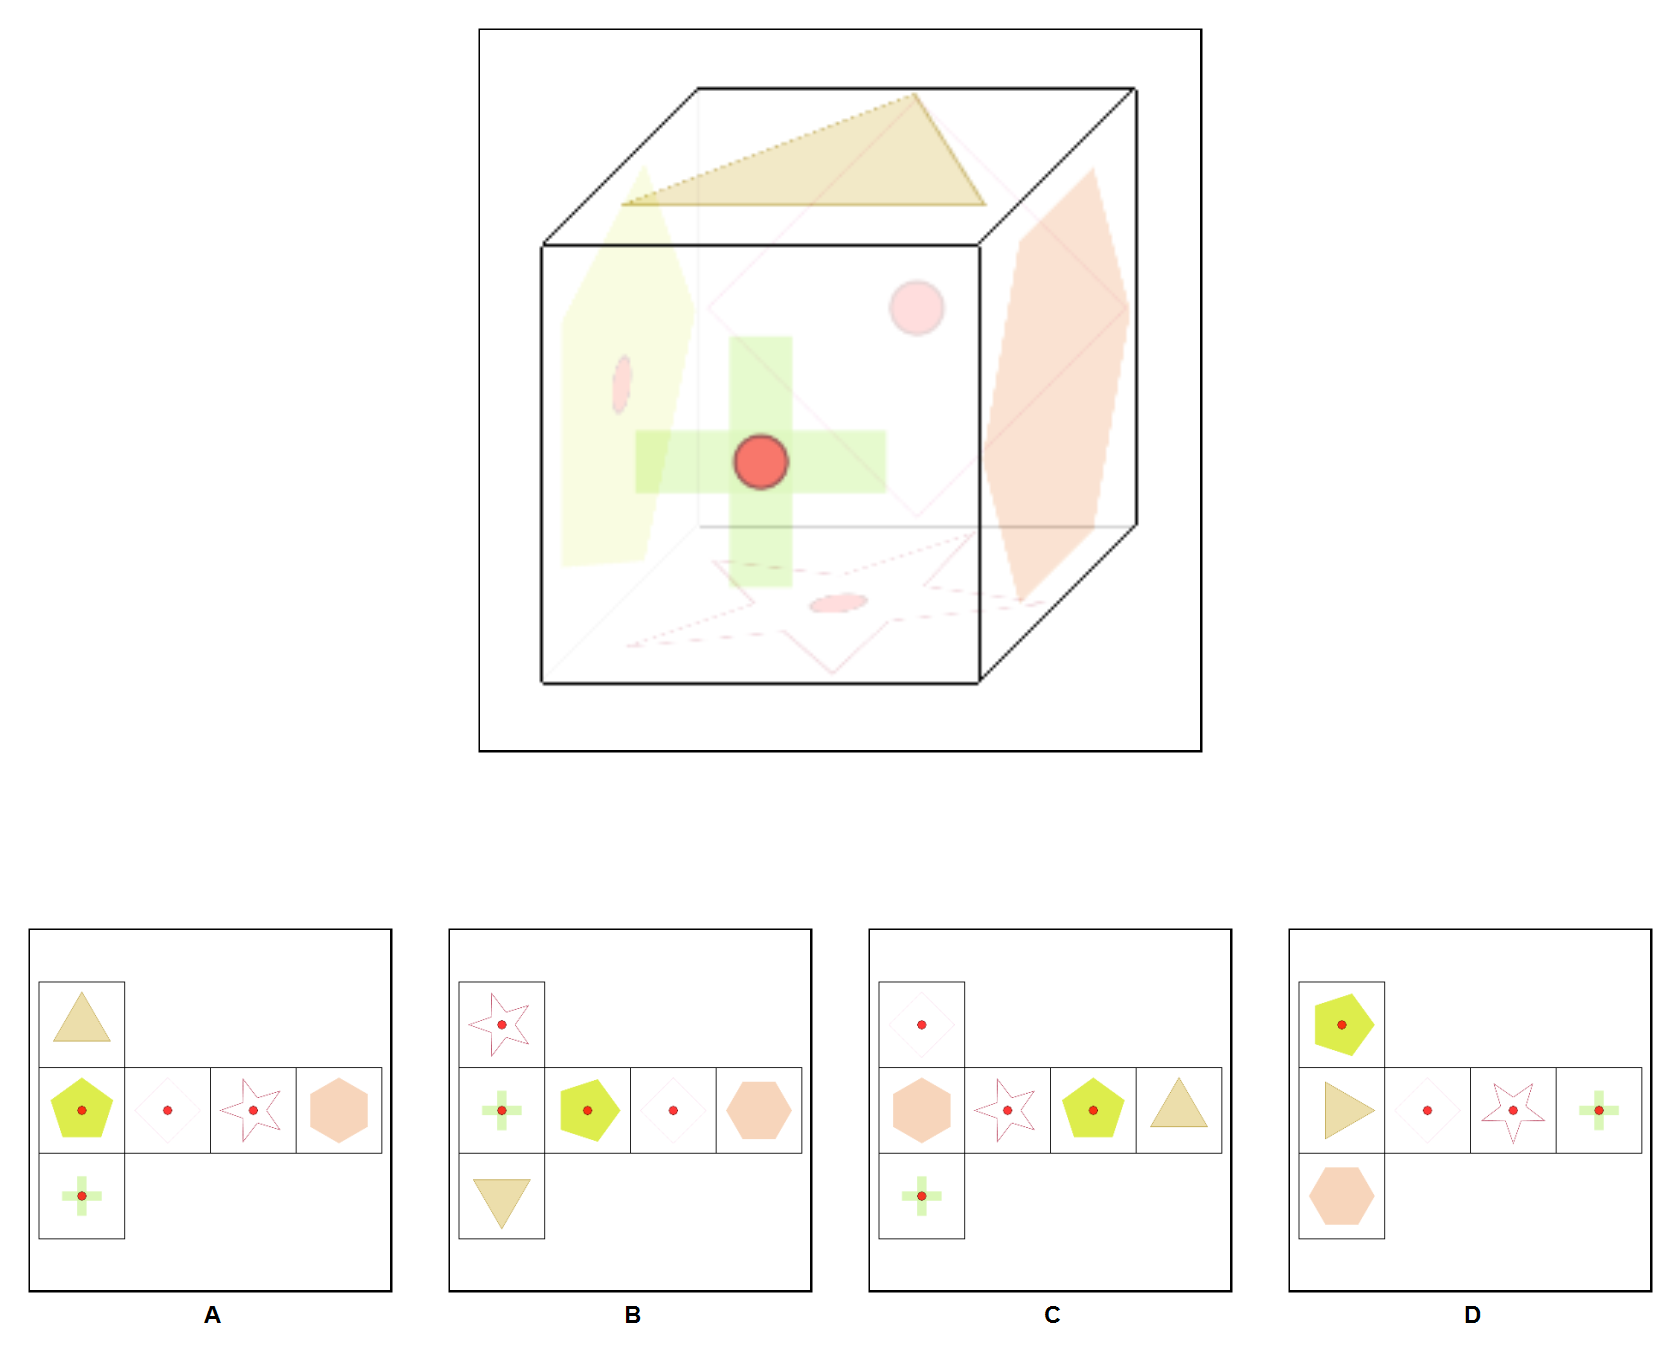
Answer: A